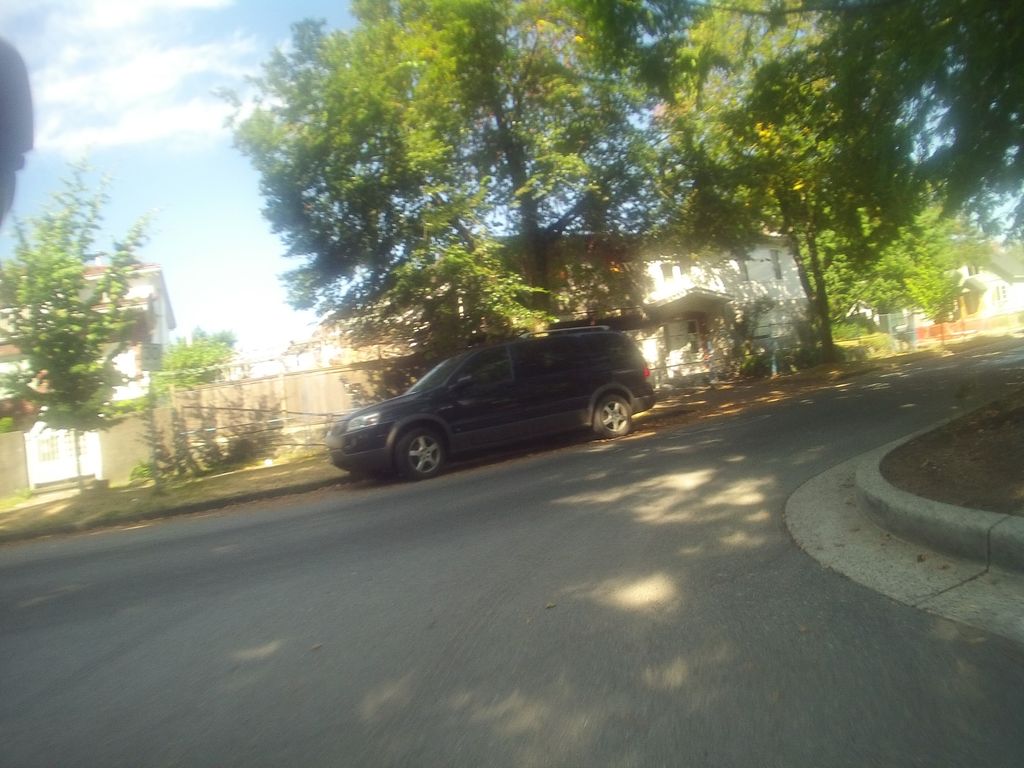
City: vancouver